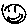
Label: smiley face